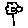
Label: flower